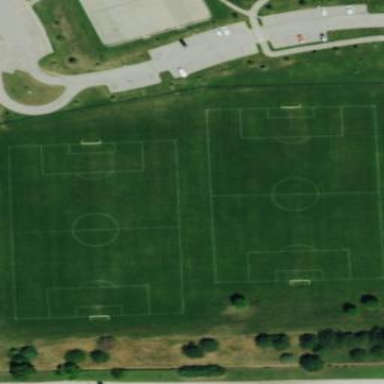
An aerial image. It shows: Soccer pitch for leisureland activities.